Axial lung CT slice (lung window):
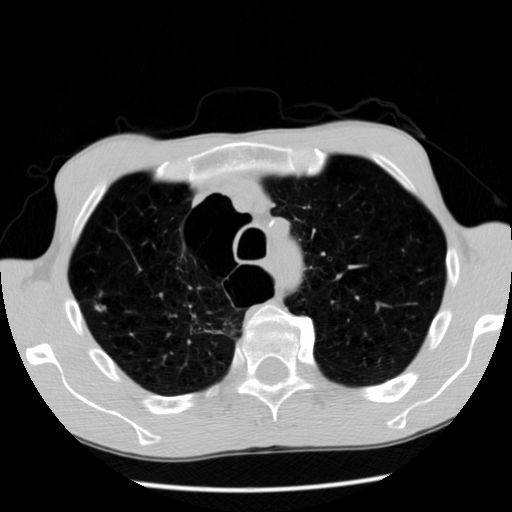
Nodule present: yes
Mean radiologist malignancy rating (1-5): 2.5